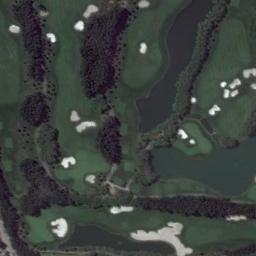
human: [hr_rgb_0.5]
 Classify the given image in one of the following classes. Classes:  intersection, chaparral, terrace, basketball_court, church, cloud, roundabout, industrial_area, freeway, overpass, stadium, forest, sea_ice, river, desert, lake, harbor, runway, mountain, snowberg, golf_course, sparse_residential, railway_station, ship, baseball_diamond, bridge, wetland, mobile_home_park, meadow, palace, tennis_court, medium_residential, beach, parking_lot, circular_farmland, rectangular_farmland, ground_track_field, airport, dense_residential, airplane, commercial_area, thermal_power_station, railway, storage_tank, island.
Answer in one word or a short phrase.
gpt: golf_course